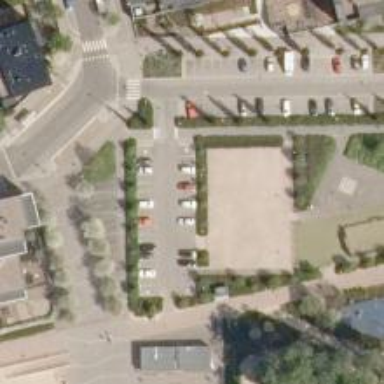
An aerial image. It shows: Asphalt surface with crossing for both pedestrians and cyclists.